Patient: sex M, age 76
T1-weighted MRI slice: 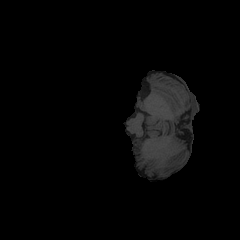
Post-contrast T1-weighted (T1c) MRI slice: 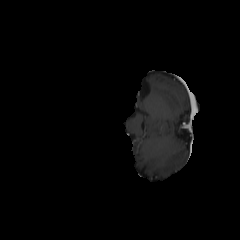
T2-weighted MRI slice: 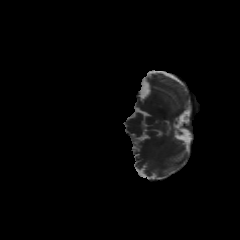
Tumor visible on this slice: no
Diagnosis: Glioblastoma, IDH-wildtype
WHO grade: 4